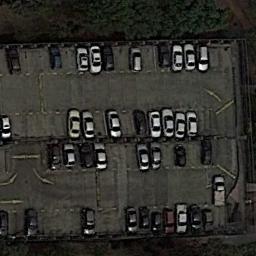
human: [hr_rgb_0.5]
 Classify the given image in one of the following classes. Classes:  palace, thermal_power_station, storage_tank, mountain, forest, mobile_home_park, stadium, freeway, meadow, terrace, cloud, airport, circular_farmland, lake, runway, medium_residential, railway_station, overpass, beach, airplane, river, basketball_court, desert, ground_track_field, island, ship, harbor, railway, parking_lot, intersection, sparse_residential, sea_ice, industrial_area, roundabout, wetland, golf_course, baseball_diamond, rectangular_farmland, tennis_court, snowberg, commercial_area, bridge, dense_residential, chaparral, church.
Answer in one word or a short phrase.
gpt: parking_lot